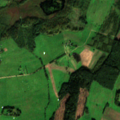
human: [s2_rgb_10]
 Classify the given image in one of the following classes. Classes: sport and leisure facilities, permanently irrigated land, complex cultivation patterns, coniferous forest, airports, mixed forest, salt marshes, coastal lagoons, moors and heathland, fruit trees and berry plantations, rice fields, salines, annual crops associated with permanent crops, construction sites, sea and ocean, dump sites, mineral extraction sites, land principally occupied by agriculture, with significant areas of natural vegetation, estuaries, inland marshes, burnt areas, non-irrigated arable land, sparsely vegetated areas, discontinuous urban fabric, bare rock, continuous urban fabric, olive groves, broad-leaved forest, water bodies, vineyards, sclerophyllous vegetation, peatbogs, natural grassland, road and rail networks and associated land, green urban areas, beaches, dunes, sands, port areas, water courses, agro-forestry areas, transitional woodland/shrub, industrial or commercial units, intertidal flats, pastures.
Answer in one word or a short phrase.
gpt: non-irrigated arable land, pastures, complex cultivation patterns, broad-leaved forest, mixed forest, transitional woodland/shrub, inland marshes